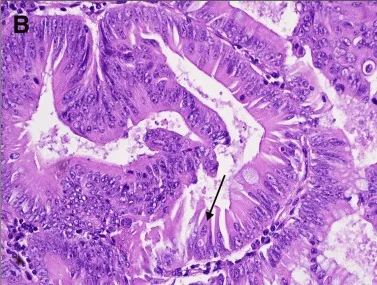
(B) High-power view (x40) of tumor cells displaying hyperchromatic chromatin, crowded nuclei and mitotic figures (black arrow).
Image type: pathology (h&e)